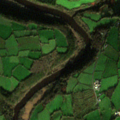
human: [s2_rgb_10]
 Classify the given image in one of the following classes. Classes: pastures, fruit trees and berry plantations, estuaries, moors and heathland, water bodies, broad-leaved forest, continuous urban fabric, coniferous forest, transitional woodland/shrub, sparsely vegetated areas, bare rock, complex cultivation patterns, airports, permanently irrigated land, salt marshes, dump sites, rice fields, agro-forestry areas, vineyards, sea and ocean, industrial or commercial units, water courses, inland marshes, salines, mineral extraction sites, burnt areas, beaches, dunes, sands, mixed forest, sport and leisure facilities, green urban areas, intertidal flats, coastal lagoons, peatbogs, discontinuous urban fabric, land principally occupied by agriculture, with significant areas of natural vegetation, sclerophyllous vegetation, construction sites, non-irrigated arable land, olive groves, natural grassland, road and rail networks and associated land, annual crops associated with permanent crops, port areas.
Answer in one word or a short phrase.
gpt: pastures, broad-leaved forest, coniferous forest, water courses